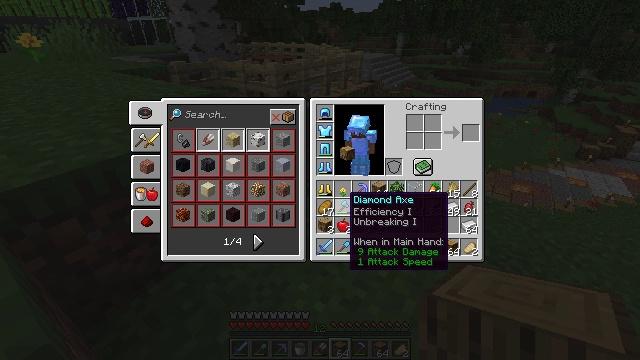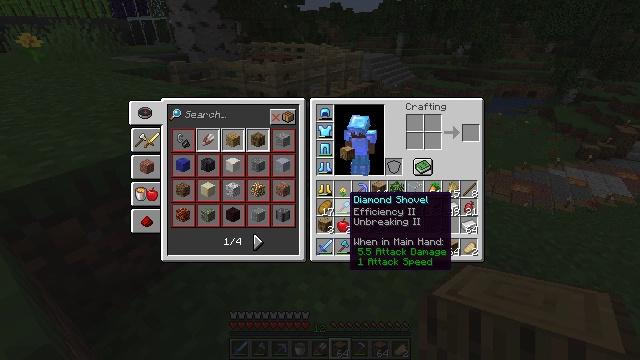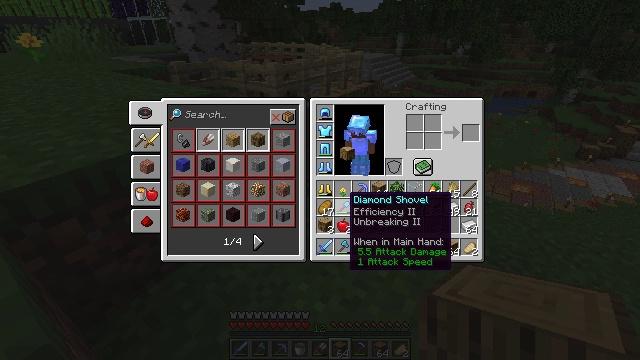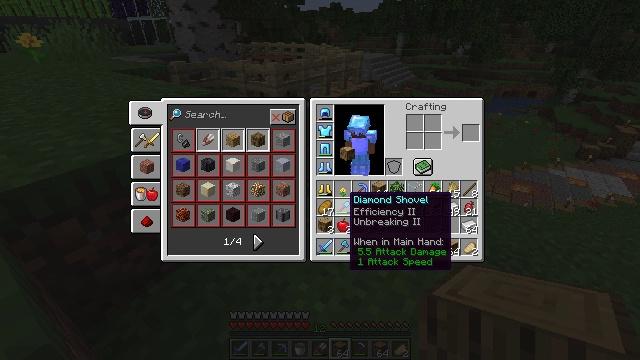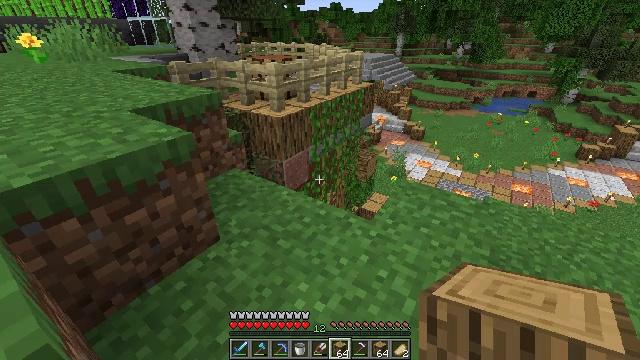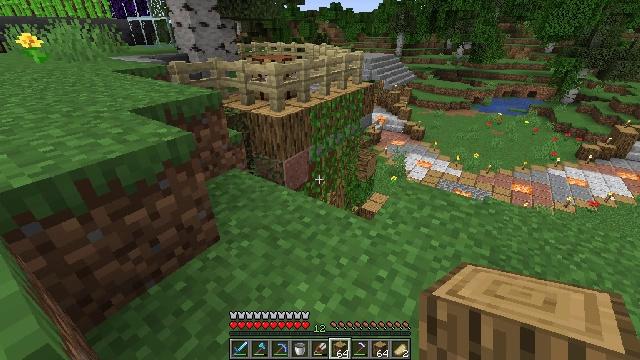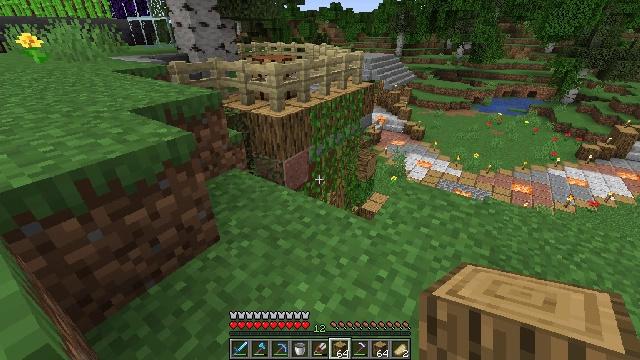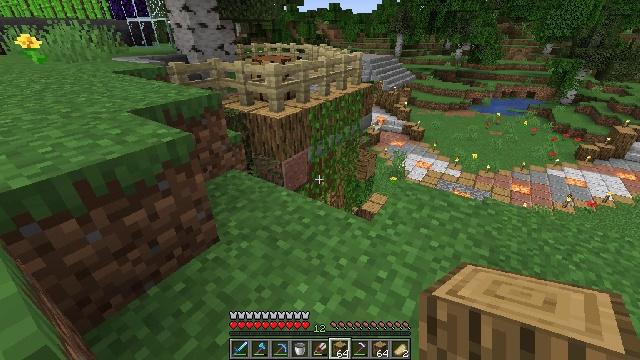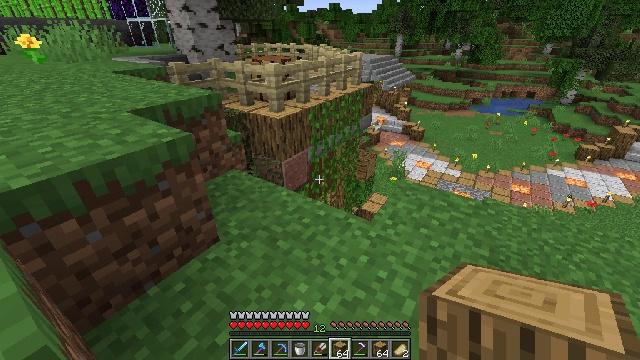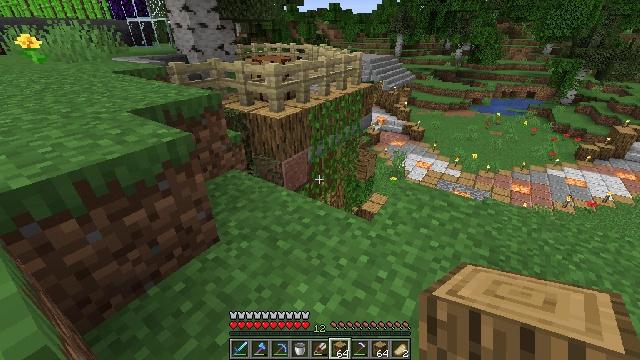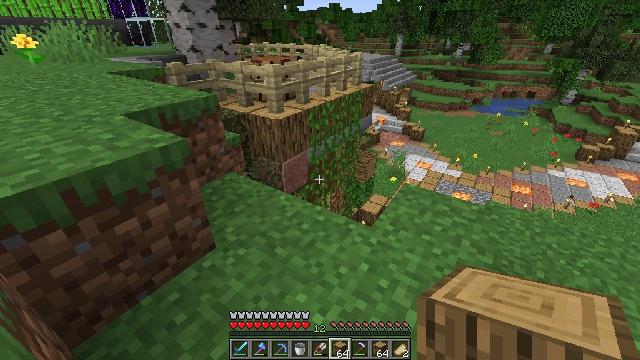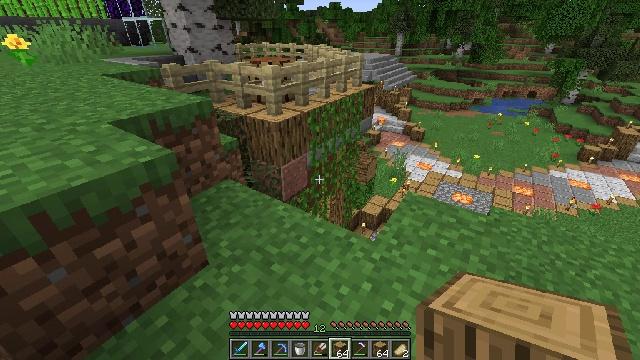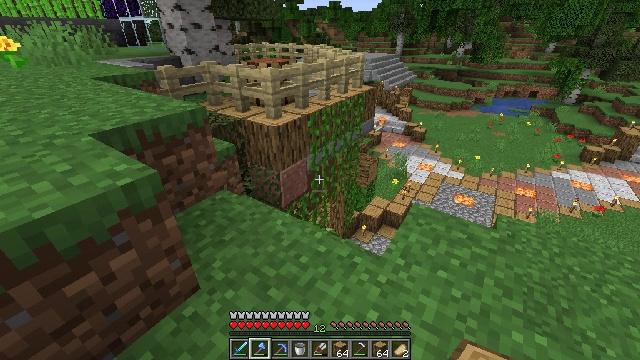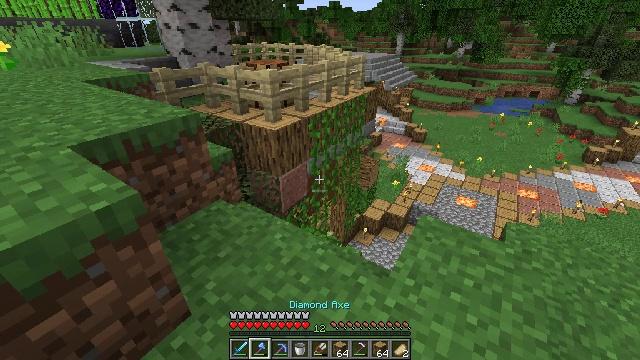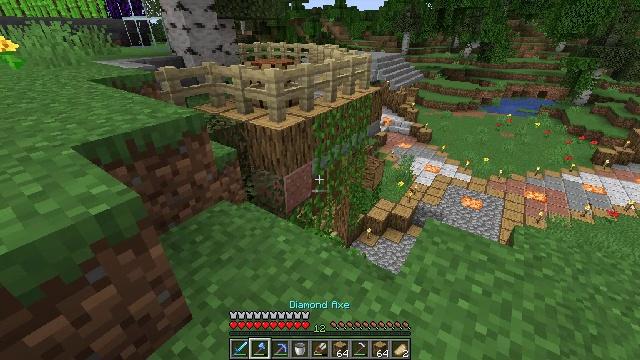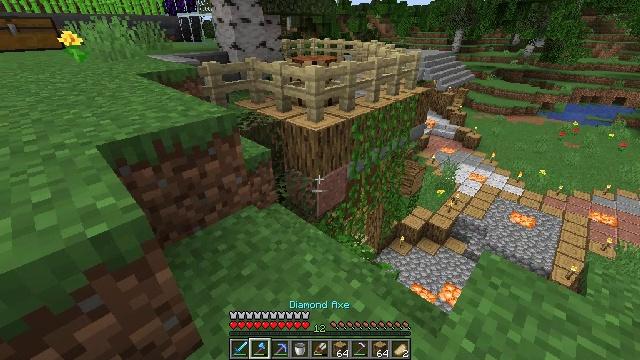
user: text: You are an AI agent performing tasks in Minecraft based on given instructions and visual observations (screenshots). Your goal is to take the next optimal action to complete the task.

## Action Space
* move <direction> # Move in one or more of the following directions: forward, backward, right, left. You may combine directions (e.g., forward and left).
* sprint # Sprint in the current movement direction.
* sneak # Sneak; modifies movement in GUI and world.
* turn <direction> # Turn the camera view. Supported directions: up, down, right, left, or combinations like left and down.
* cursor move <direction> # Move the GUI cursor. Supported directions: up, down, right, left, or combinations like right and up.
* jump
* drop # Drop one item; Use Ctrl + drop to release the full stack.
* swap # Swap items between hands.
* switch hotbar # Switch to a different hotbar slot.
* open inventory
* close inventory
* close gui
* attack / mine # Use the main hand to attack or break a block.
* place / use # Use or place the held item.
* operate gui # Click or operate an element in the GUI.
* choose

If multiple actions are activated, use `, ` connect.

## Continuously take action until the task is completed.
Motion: motion action
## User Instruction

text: Dismantle the birch fence.
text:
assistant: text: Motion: sneak, switch to hotbar 2
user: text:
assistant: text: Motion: sneak, switch to hotbar 2
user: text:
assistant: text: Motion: sneak, switch to hotbar 2
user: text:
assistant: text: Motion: no_op
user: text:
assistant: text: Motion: no_op
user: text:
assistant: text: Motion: no_op
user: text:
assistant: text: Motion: no_op
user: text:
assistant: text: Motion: no_op
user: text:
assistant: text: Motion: no_op
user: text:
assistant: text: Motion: move forward
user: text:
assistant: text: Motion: move forward
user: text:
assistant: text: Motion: move forward, switch to hotbar 2
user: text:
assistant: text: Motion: move forward, switch to hotbar 2
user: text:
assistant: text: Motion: move forward, turn left, switch to hotbar 2
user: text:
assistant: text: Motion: move forward, turn left, switch to hotbar 2
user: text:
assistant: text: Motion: move forward, turn left
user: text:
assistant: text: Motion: move forward, turn left
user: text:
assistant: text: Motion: move forward, turn left
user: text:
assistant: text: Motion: move forward, turn left
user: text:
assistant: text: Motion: move forward
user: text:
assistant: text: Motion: move forward
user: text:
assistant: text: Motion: move forward, jump
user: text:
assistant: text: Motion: move forward and move left, jump
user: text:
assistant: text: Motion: move forward and move left, jump
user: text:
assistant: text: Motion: move forward and move left, jump
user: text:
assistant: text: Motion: move forward and move left, turn right and down, jump
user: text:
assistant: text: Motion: move forward and move left, turn right and down
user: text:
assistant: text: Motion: move forward and move left, turn right and down
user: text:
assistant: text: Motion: move forward and move left, turn right and down
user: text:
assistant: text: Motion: move forward and move left, turn right and down